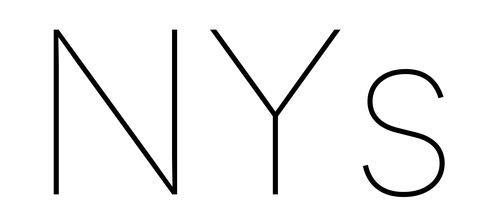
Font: Inter_Thin